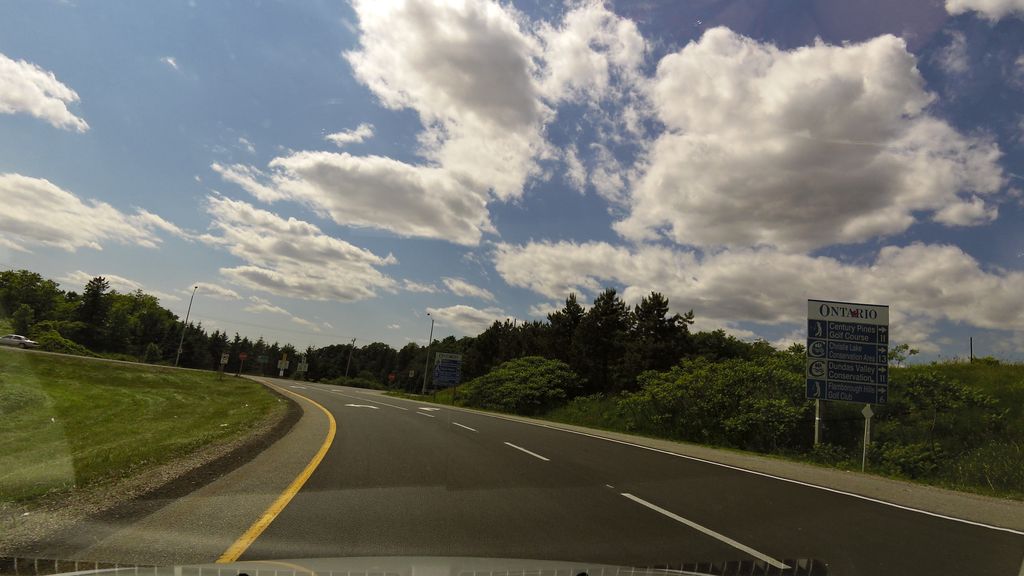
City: hamilton